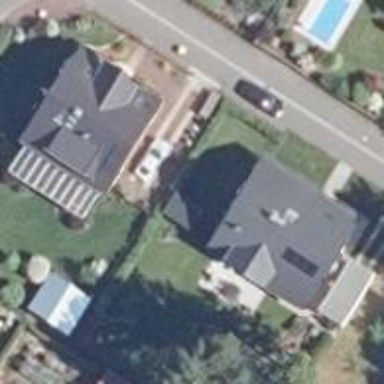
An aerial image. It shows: Gabled roof house.